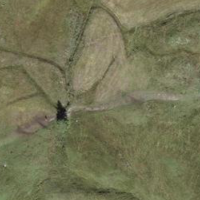
EUNIS habitat code: 23
Species observed at this site:
Trifolium pratense